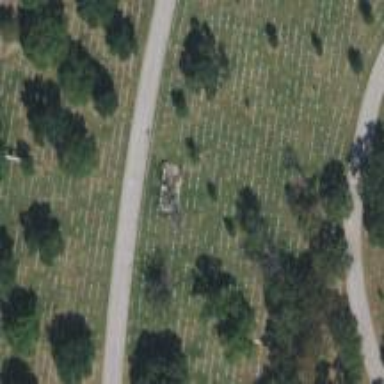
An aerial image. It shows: Grave yard.